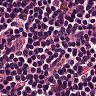
Metastatic tissue present: no